Question: I am using the following xml for Layout.
'''
<LinearLayout xmlns:android="http://schemas.android.com/apk/res/android"
xmlns:tools="http://schemas.android.com/tools"
android:layout_width="match_parent"
android:layout_height="match_parent"
android:orientation="vertical"
android:paddingLeft="10dip"
android:paddingRight="10dip"
android:paddingBottom="20dip"
tools:context=".ZoneSelectionActivity" >
<TextView
android:layout_width="wrap_content"
android:layout_height="wrap_content"
android:layout_gravity="center_horizontal"
android:paddingTop="10dip"
android:textSize="35sp"
android:paddingBottom="10dip"
android:text="@string/affected_zone" />
<FrameLayout
android:id="@+id/imageHolder"
android:layout_gravity="center"
android:background="#0B3861"
android:layout_width="match_parent"
android:layout_height="match_parent" >
<ImageView
android:id="@+id/subsegment"
android:layout_width="wrap_content"
android:layout_height="wrap_content"
android:layout_gravity="center_vertical"
android:contentDescription="subsegment"
android:src="@drawable/sub_segment01" />
</FrameLayout>
</LinearLayout>
'''
And here is my screen-shot. I want to the coordinate of the marked point(x,y of top-left corner of the image) in the screen. How it can be determine?

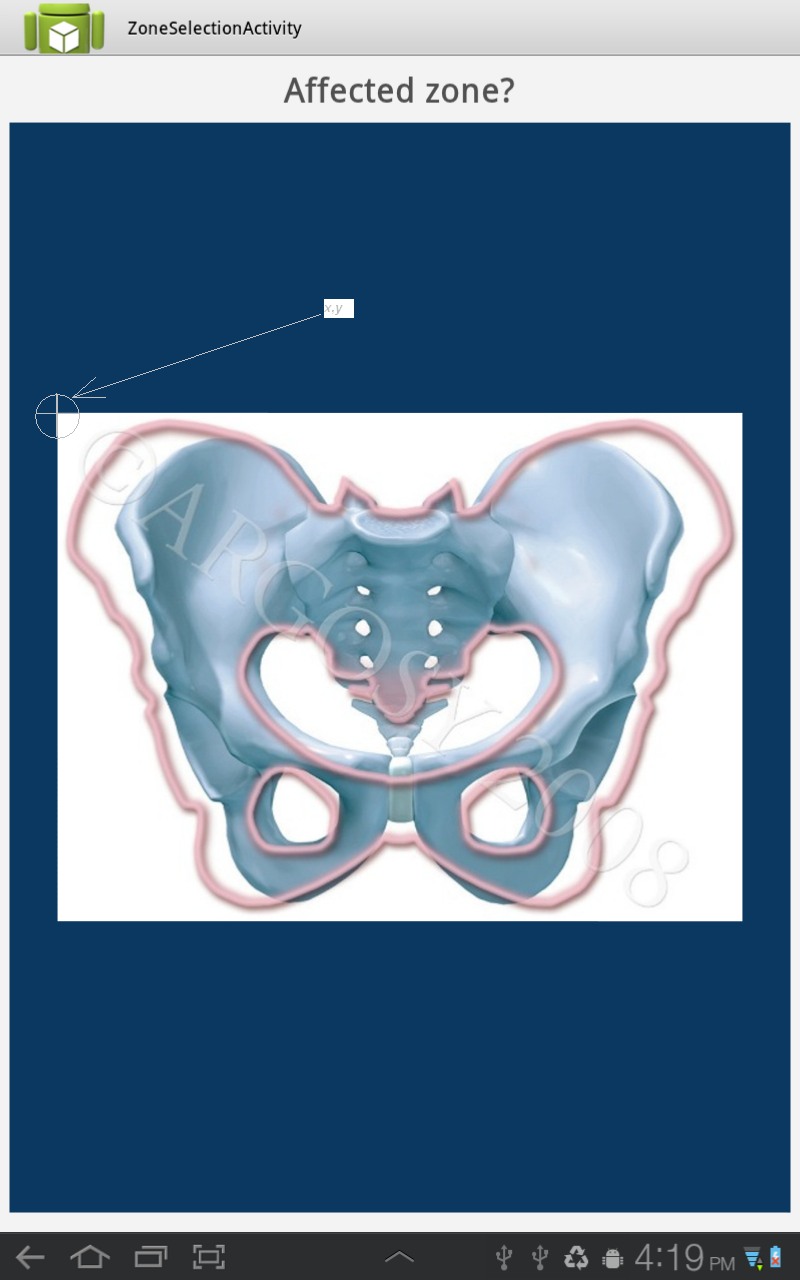
Answer: '''
int coords[] = {0,0};
yourImageView.getLocationOnScreen(coords);
int x = coords[0];
int y = coords[1];
'''